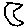
Label: moon